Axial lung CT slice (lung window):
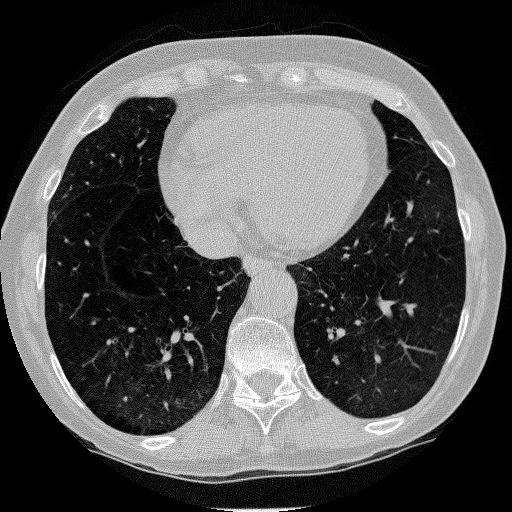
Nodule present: no